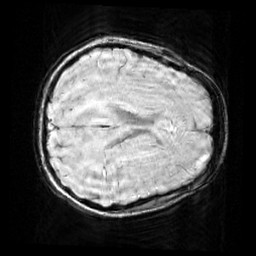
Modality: SWI
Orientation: axial
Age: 9
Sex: female
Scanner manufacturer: siemens
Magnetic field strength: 3 T
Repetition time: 0.027 s
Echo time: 0.02 s